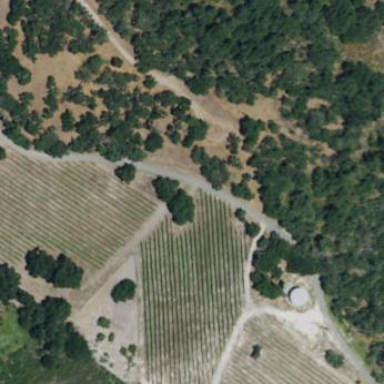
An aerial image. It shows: Vineyard where grapes are grown.